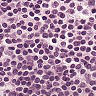
Metastatic tissue present: no